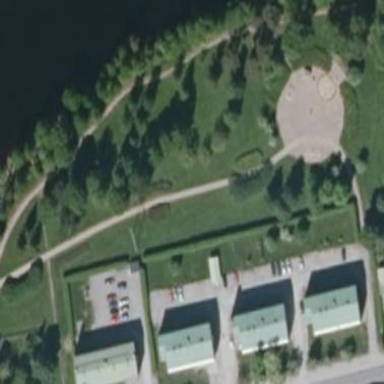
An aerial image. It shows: Park.